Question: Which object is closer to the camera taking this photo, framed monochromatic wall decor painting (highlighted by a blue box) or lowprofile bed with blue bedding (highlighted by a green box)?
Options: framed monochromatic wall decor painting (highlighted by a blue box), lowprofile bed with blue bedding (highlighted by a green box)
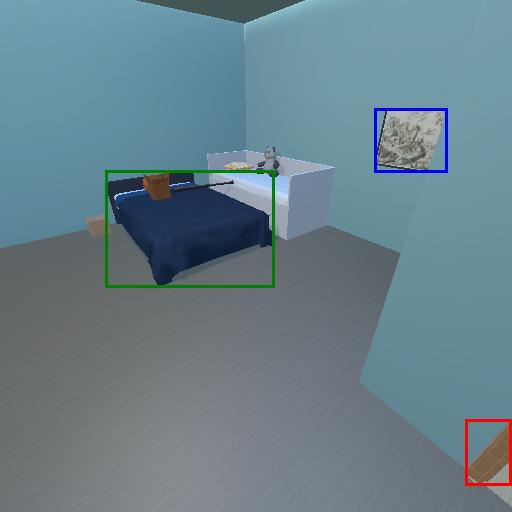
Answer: framed monochromatic wall decor painting (highlighted by a blue box)